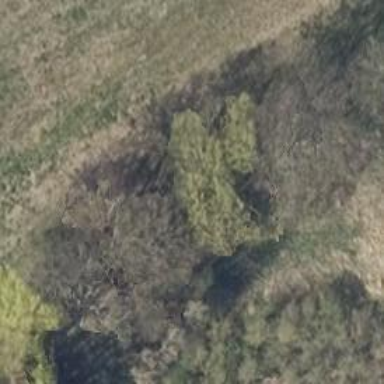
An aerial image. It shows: Row of deciduous broadleaved trees.